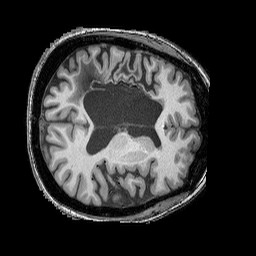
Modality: T1w
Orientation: axial
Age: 31
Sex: female
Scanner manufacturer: siemens
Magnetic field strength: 3 T
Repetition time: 2.25 s
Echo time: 0.00411 s